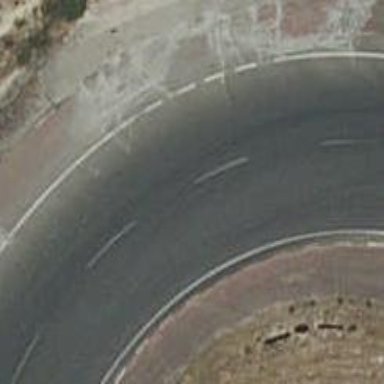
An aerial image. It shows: Roundabout on trunk highway.